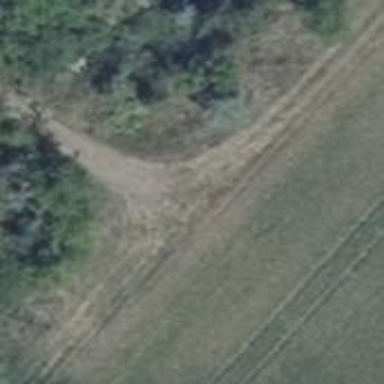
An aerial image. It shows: Grass track with grade5 track type.